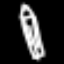
Label: pencil